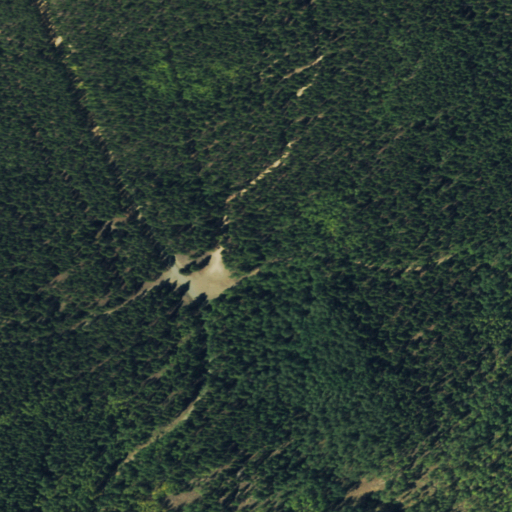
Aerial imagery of gap in Colorado named Waunita Pass containing evergreen forest and deciduous forest